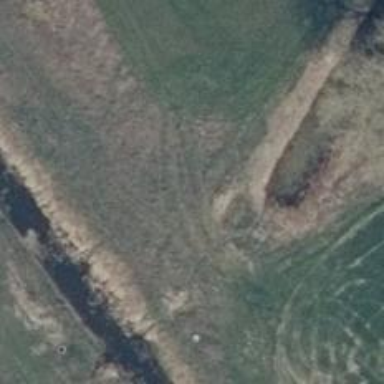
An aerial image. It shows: Grass track road with grade 5 tracktype.